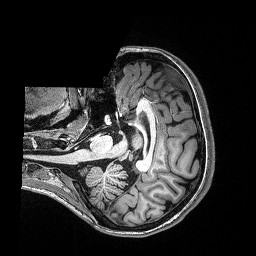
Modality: T1w
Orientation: axial